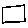
Label: square